Question: The Documentation from facebook isn't understandable, atleast for me.
I have never worked before with facebook and had a basic requirement of putting a like button on Product pages.
So yesterday, I added the OpenGraph meta tags and like button to my Product pages as stated in this documentation, <URL>. I also created an app, as the document stated that it has extended the basic meta data to add a required field to connect your webpage with Facebook: .
The like button has been set but i have few queries which are as following :-
1. For some pages, the like button doesn't read the og tags. Rather than publishing the whole thing in a story manner by reading og tags, it just shows a link. During googling, I read it happens because of facebook caching and since, I shared the link on facebook before putting the meta-tags, this is happening. So, Is there any way that I can direct facebook to reset all the caching for my pages or scraping that it has done earlier.
2. Though I have created the App, I actually have no idea what to do with it. Why is it needed and what matters it can help me with.
3. I tested one of my URLs here: Facebook Linter but it shows some error and stuff which i can't understand. Below is the image. Please tell if I have done anything wrong and why it's showing these errors

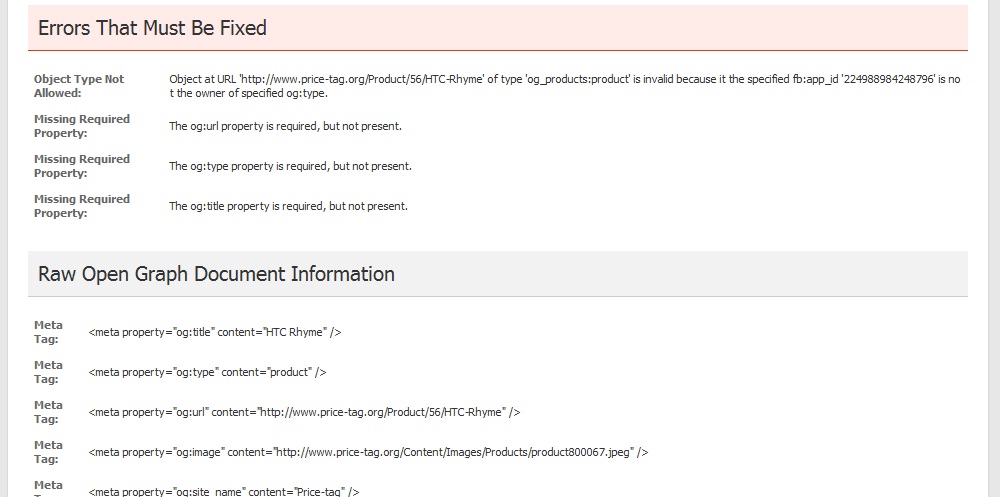
Answer: Documentation for OpenGraph on Facebook containing outdated information about pre-defined types, see <URL>. You probably need to define your custom Object Type "Product" in for your Application/Site using Developer Application in Open Graph settings.
You may want to read Documentation for <URL> too.
There is a similar question about exactly this 'og:type': <URL>